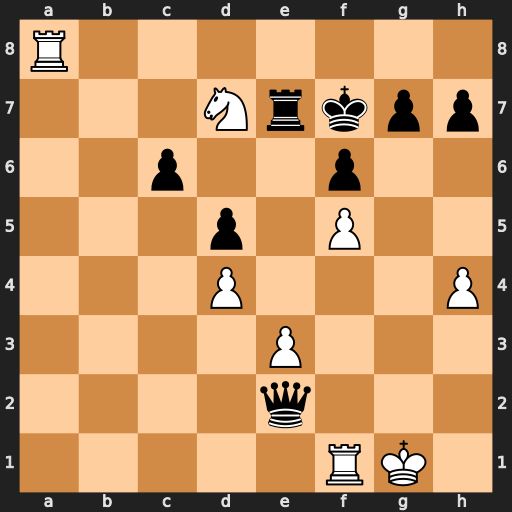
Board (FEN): R7/3Nrkpp/2p2p2/3p1P2/3P3P/4P3/4q3/5RK1
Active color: w
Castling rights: -
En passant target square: -
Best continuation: Rf8#